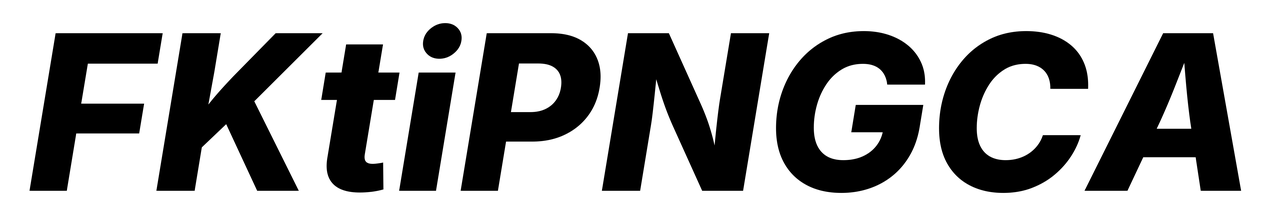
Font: Inter-Italic_ExtraBold_Italic